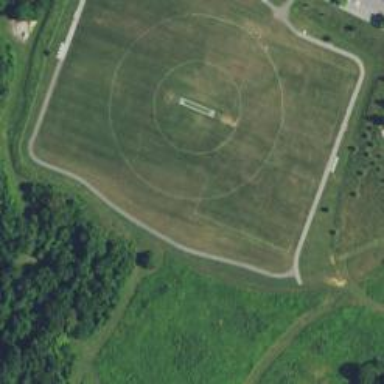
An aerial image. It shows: Cricket pitch in leisure land area.